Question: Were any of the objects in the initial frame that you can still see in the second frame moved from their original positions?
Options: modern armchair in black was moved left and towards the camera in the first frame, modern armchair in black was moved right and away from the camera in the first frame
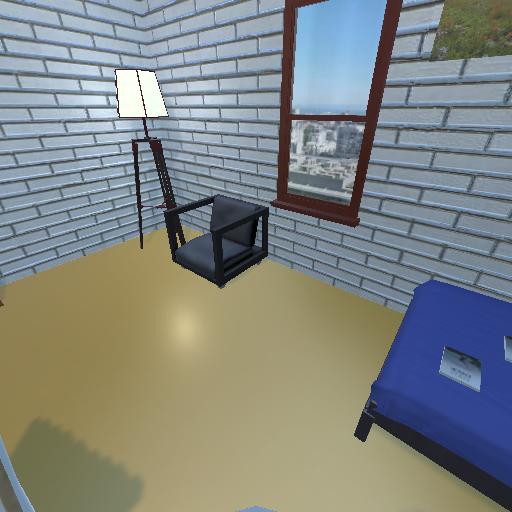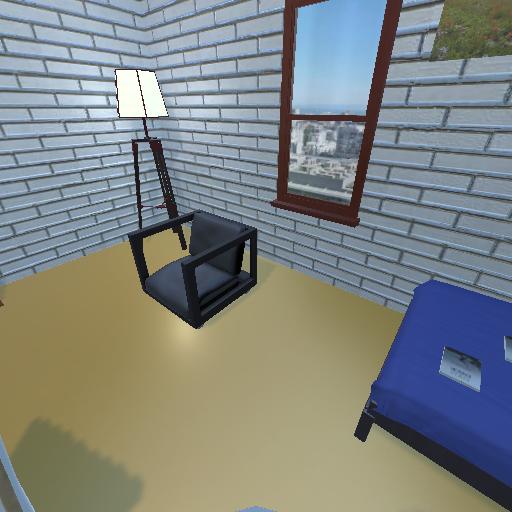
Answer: modern armchair in black was moved left and towards the camera in the first frame